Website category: sports
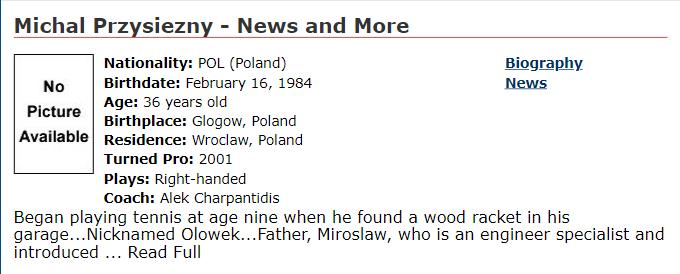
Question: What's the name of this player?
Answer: Michal Przysiezny

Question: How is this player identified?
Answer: Michal Przysiezny

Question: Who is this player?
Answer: Michal Przysiezny

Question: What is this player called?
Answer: Michal Przysiezny

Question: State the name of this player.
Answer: Michal Przysiezny

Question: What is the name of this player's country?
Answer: POL

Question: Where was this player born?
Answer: POL

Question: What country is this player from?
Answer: POL

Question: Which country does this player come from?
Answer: POL

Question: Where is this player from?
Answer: POL

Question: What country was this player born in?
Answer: POL

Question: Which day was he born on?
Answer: February 16, 1984

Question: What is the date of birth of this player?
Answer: February 16, 1984

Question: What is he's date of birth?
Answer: February 16, 1984

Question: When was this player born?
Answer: February 16, 1984

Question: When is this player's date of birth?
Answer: February 16, 1984

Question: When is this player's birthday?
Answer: February 16, 1984

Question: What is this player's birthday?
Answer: February 16, 1984

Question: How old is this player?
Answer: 36 years old

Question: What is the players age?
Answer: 36 years old

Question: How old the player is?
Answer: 36 years old

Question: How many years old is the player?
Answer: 36 years old

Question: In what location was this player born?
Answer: Glogow, Poland

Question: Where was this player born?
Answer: Glogow, Poland

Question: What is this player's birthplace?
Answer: Glogow, Poland

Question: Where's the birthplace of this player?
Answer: Glogow, Poland

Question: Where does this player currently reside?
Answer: Wroclaw, Poland

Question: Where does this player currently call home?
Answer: Wroclaw, Poland

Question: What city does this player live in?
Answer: Wroclaw, Poland

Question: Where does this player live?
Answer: Wroclaw, Poland

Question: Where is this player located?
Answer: Wroclaw, Poland

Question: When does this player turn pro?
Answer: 2001

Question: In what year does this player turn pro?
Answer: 2001

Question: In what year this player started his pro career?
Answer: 2001

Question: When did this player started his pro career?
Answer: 2001

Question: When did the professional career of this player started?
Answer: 2001

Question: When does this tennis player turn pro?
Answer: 2001

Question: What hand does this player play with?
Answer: Right-handed

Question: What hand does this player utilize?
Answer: Right-handed

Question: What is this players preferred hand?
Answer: Right-handed

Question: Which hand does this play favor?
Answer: Right-handed

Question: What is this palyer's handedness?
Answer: Right-handed

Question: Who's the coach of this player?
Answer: Alek Charpantidis

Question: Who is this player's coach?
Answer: Alek Charpantidis

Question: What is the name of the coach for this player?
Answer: Alek Charpantidis

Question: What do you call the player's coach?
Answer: Alek Charpantidis